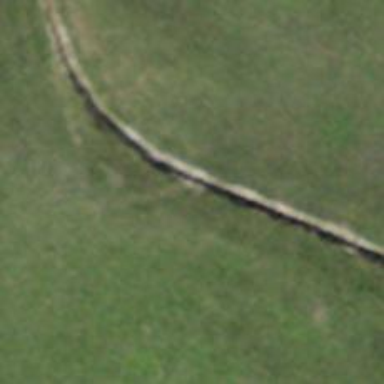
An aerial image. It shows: Ditch serving as waterway.